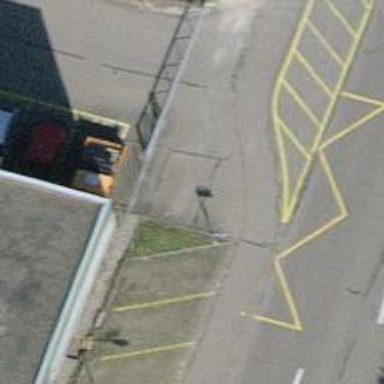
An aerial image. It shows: Bus stop with platform for public transport.